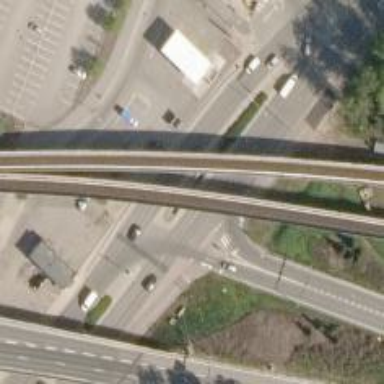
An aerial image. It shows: Trunk link road with asphalt surface.